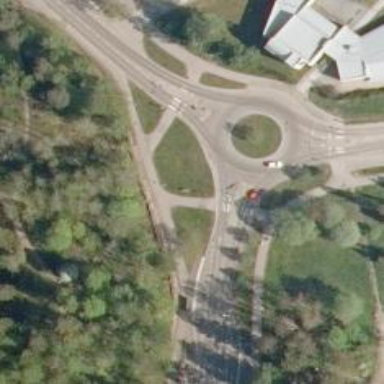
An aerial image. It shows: Secondary road with asphalt surface leading to roundabout junction.